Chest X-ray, PA view. Patient: 51 years old, sex F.
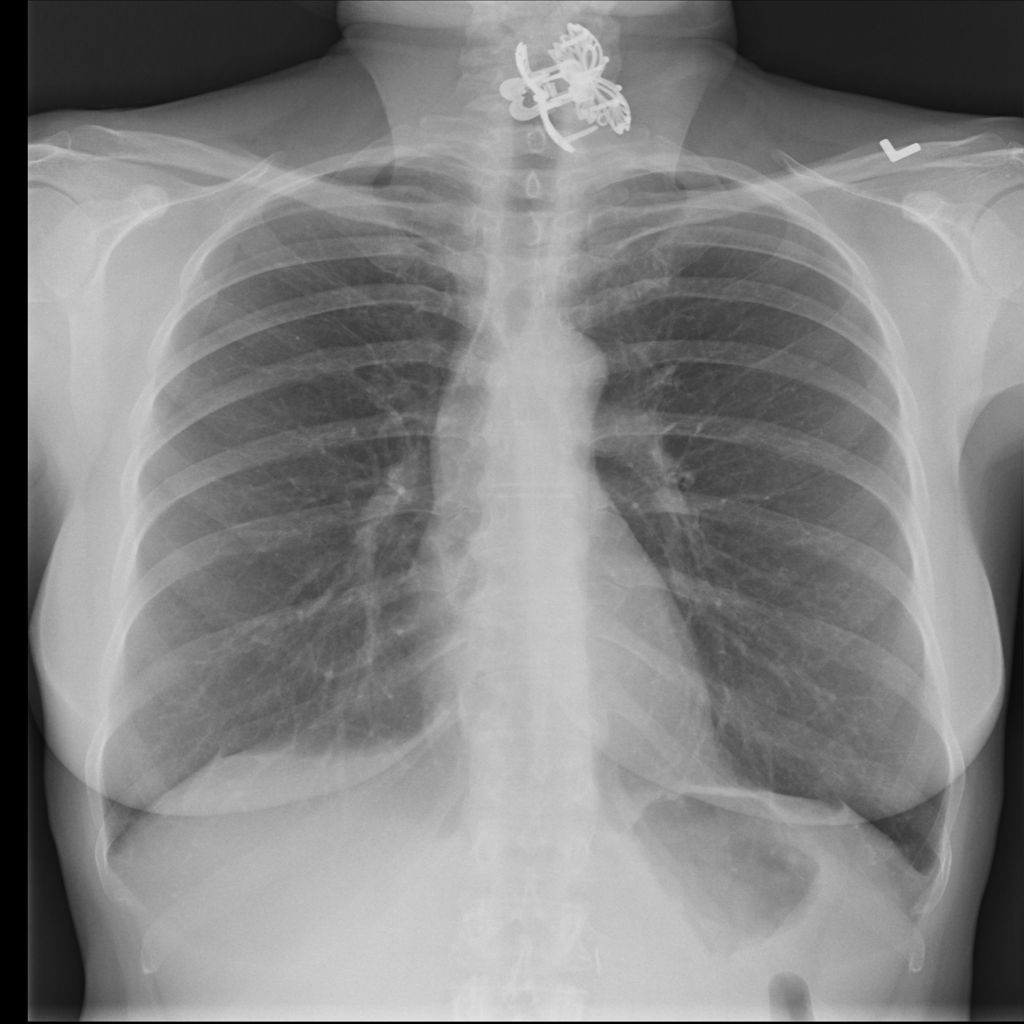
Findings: No Finding